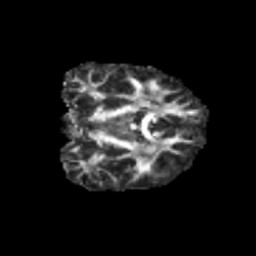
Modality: FA
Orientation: coronal
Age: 10
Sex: male
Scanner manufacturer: siemens
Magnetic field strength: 3 T
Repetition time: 3.8 s
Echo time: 0.07 s